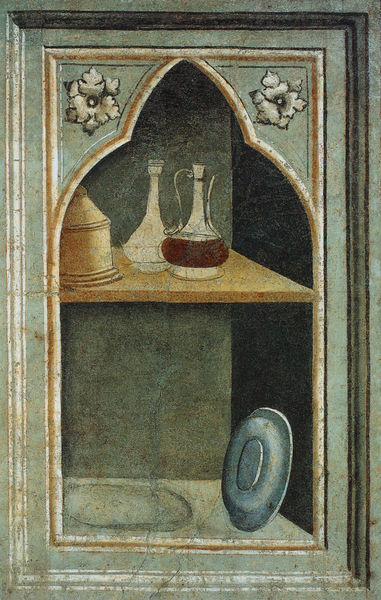
Titel: Fresken der Baroncelli-Kapelle
Künstler: Taddeo Gaddi
Standort: Florenz, S. Croce (EU - I - Toskana)
Schlagwörter: braun, rahmen, teller, hellgrün, arch, blue, oil, red, white, black, empty, gray, green, grey, old, painting, yellow, cupboard, flowers, brown, pot, vase, wooden, wine, kasten, wood, blaugrau, flower, frame, ornament, shadow, glass, shelf, door, still life, art, ornaments, box, bottle, water color, paint, simple, cups, china, arabic, dish, plate, jug, pitcher, cabinet, mural, container, rectangular, copper, niche, kettle, closet, kitchen, blumenornamente, case, rustic, lid, oil pastel, handle, liquid, containers, decanter, nonnenkopf, butter, dimensions, trompe l'oeil, carafe, karafen, vial, stopper, cruets, cruet, ornamnet, cubby, pantry, decant